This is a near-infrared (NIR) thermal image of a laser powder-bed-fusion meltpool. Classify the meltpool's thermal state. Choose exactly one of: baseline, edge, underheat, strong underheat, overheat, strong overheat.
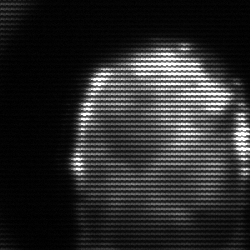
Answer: baseline